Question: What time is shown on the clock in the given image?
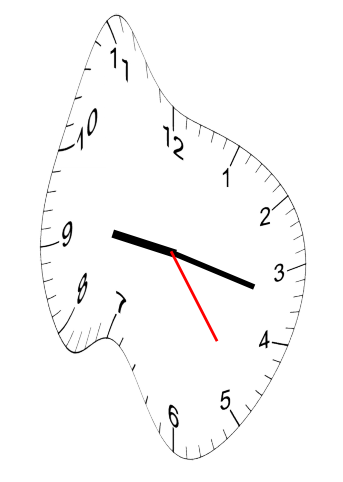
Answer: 09:17:24